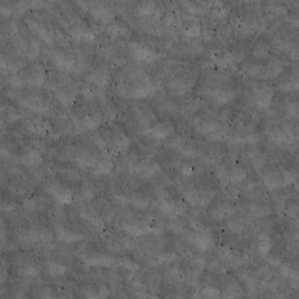
Label: non_frost